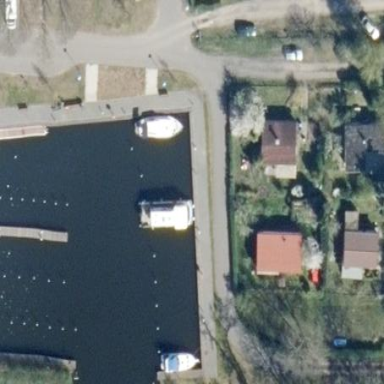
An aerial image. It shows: Marina surrounded by basin.